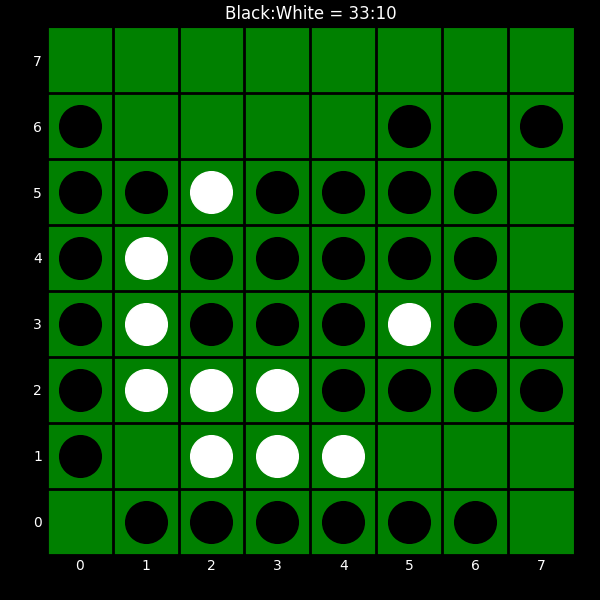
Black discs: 33
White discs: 10